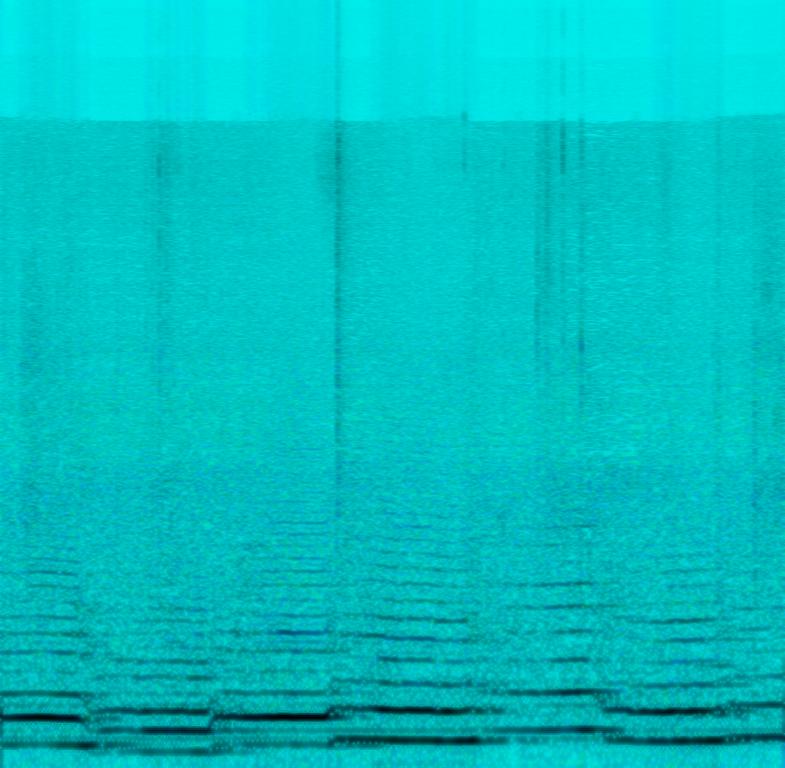
The low recording features a boomy trombone played in a large space and, at the very end of the loop, the short and subtle female vocal. It sounds very noisy and there are a couple of floor crackling sounds.